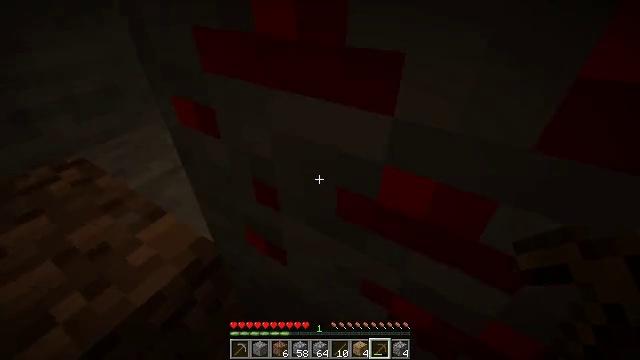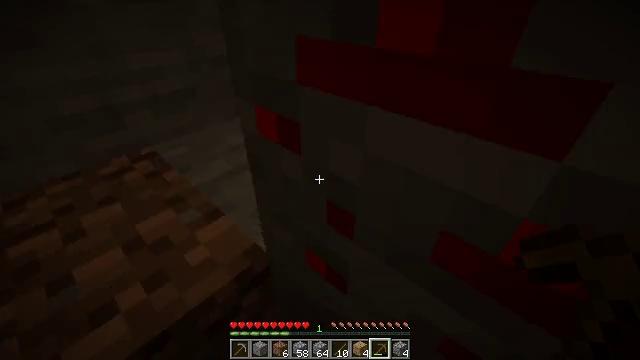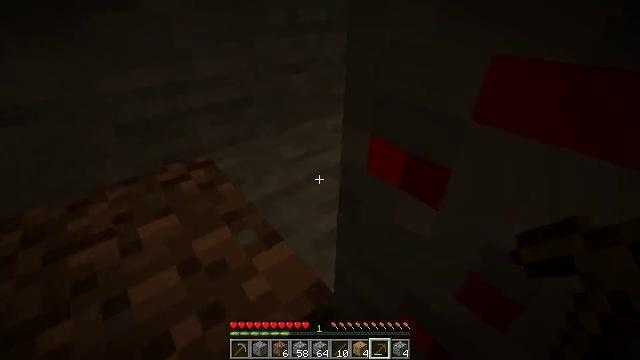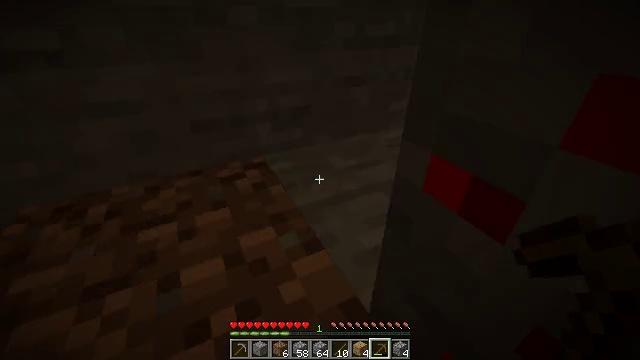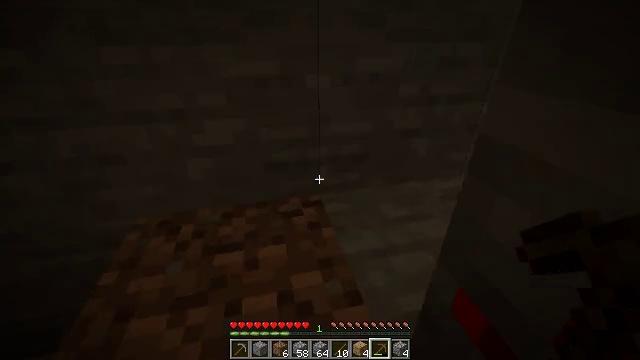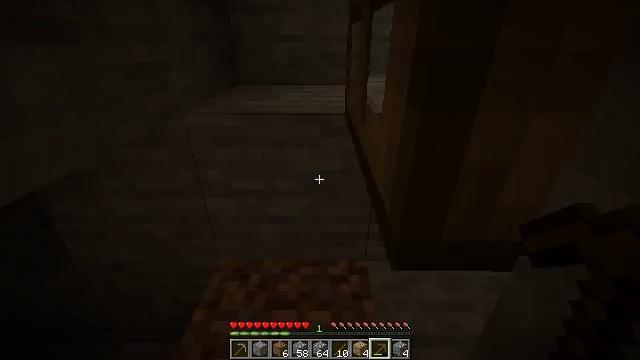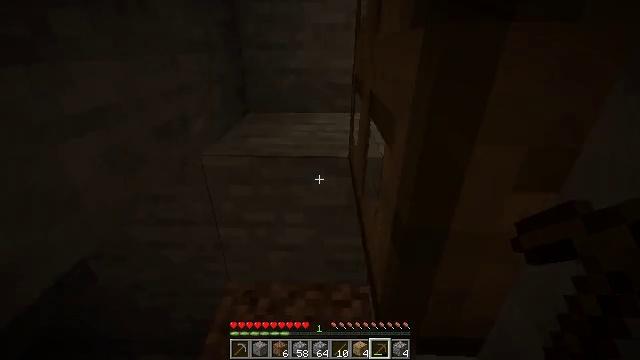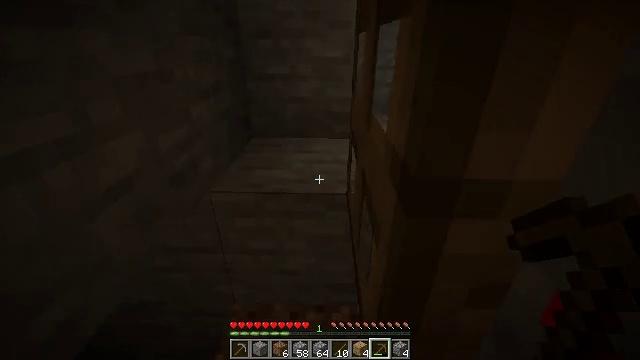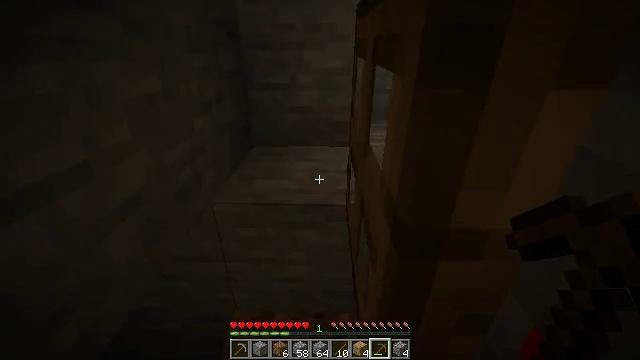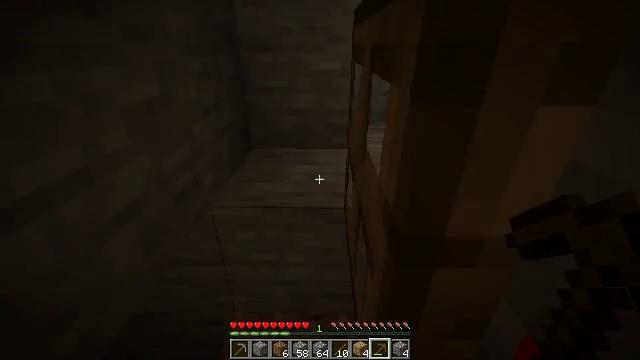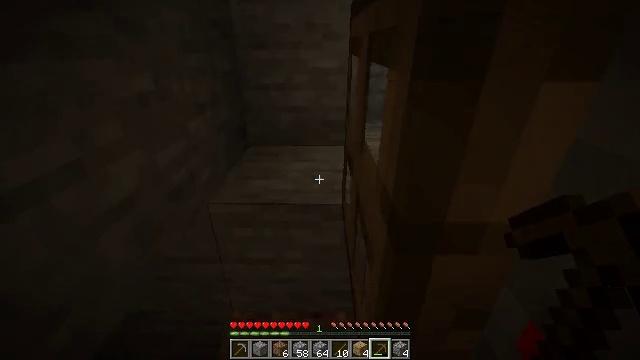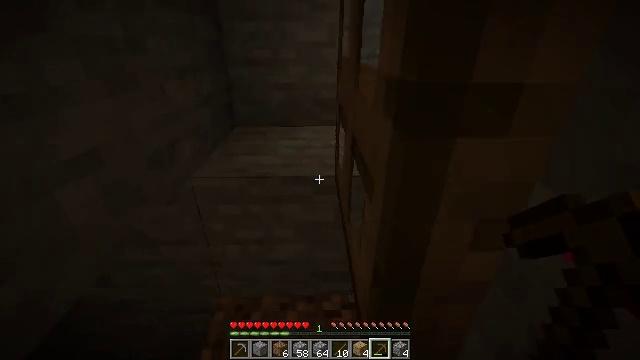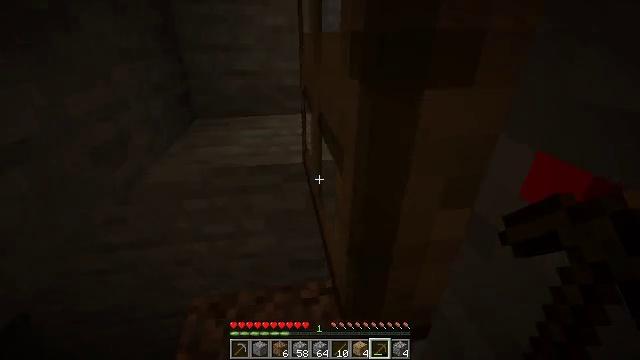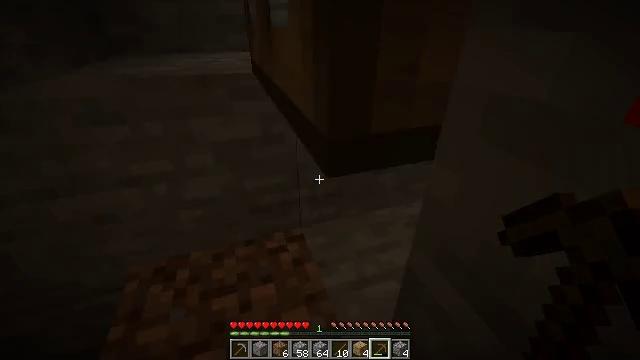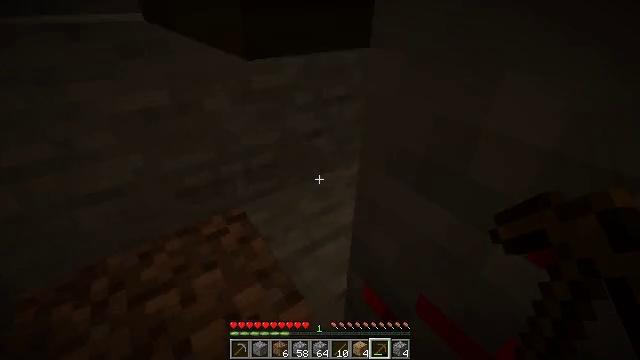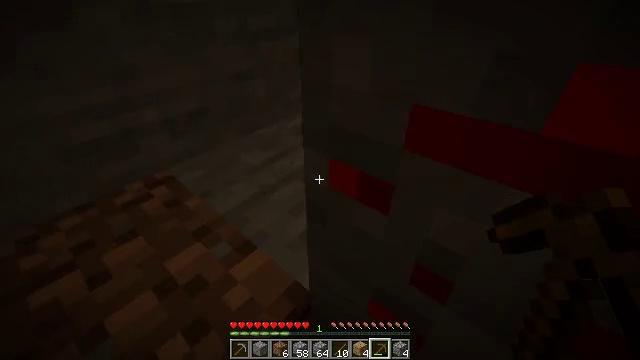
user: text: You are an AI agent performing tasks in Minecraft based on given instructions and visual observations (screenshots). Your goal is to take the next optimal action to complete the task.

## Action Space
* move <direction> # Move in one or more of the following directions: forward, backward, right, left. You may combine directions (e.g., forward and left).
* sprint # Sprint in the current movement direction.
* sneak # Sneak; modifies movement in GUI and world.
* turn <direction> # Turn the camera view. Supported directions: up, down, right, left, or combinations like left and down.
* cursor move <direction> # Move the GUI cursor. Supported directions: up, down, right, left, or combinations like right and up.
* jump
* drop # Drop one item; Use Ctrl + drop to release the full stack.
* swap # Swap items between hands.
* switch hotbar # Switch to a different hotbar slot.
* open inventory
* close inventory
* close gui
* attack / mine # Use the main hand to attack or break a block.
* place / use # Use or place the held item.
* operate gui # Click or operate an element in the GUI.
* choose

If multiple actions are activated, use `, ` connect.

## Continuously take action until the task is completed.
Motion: motion action
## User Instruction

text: Break the wall torch for relocation.
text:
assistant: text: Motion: move forward, turn left and up
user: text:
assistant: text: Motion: move forward, turn left and up
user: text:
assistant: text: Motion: move forward, turn left and up
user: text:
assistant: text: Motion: move forward, turn left and up, jump
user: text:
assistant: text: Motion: move forward, turn left and up, jump
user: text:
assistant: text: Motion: move forward, turn left, jump
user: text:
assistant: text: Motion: move forward, jump
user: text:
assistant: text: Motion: move forward
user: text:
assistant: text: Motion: move forward
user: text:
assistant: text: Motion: move forward
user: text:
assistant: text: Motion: move forward, turn right
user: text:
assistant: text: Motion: move forward, turn right and down
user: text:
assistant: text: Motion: move forward, turn right and down
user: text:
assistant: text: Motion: move forward, turn right and down
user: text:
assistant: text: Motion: move left, turn right and down
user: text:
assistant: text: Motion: move left, turn right
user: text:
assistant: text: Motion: move left
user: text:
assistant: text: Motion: move left, turn up
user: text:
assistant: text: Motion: move left
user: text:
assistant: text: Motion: move left
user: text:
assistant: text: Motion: no_op
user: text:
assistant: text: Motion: turn left and up
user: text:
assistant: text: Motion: move forward, turn left and up
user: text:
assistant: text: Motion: move forward, turn left and up
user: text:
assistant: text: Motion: move forward, turn left and up, jump
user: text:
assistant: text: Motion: move forward, turn left, jump
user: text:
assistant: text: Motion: move forward, turn left and up, jump
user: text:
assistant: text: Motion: move forward, turn left and up, jump
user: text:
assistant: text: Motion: move forward, turn left and up, jump
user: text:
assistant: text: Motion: move forward, turn left